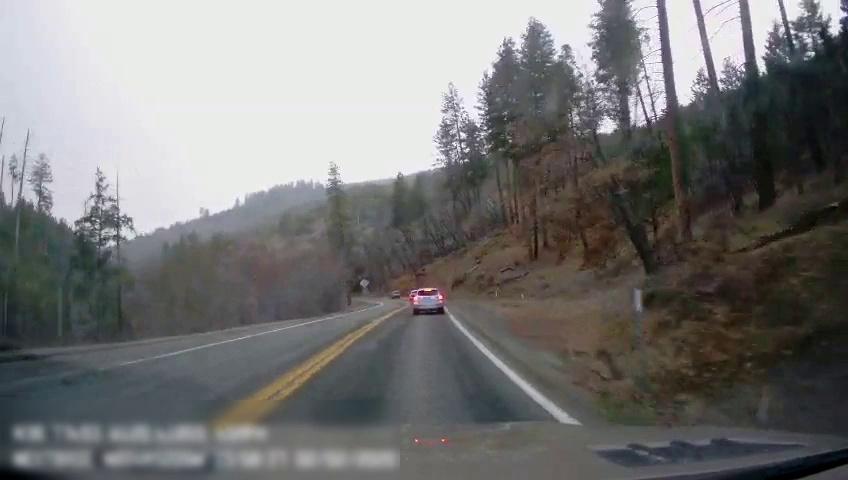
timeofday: Day
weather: Cloudy
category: Drivable Space
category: Vehicles | Car
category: Vehicles | SUV
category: Lanes | Current Lane
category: Lanes | Current Lane
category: Lanes | Opposite Lane